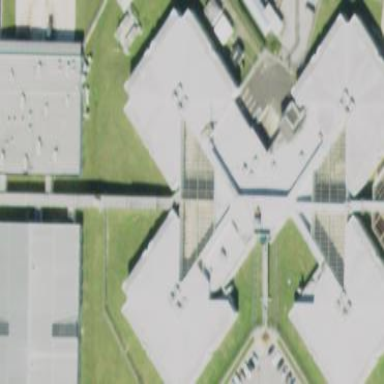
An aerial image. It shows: Prison building.